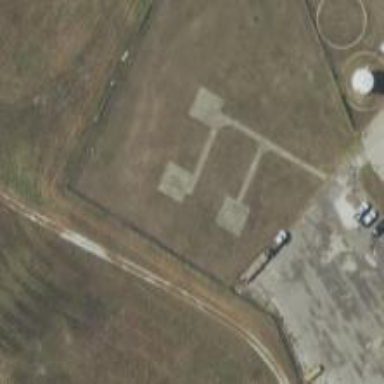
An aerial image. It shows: Image showing helipad at airport.